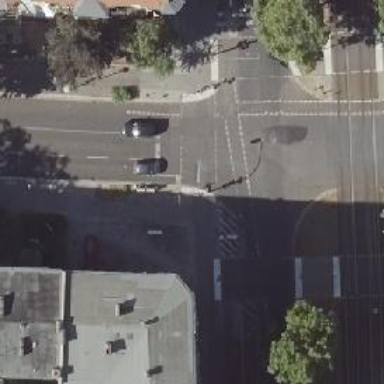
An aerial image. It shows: Road with traffic signals.